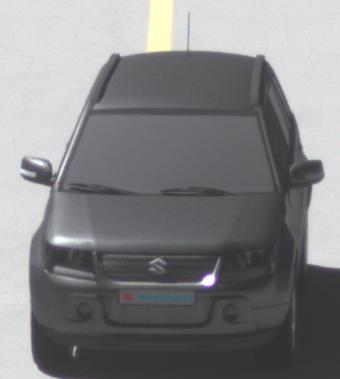
Make: Suzuki
Model: Grand Vitara
Detailed model: Gen. 1 JT
Model produced from: 2009
Model produced until: 2012
Doors: 5
Color: gray
Road condition: dry road
Daytime: midday
Contrast: high contrast